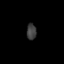
Tissue: lung
Cell type: T cells
Senescence score: 0.1882
Nuclear area (px): 153
Mean DAPI intensity: 61.098